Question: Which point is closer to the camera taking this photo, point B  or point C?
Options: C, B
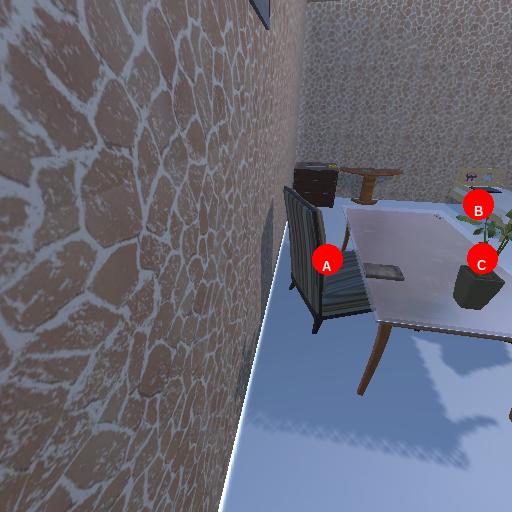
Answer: C